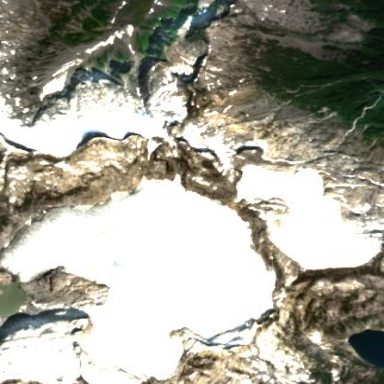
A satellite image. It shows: Majestic glacier in the distance.